Question: Hi I'm working in a MVC3 application and with Code First Migrations to manage my DB. Yesterday I just update my EF library to the 5.0 version. I used to ran in my Global.asax file, specifically in the method Application_Start(), so when the application starts the update-database command will run. It was something like this:
'''
var configuration = new Configuration();
var migrator = new DbMigrator(configuration);
migrator.Update();
'''
But since the update I keep getting this exception, at the Migrator.Update() line.

I don't have any column with that name. I can understand this error. I check the Entity Framework 5.0 details and I didn't get any clue. And by the way If I run the Update-Database with the power-shell command prompt I don't get any error, my db updates correctly. Thanxs.
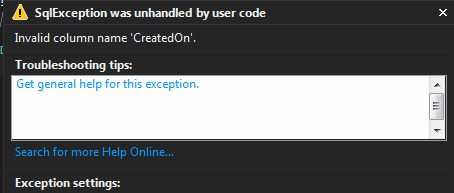
Answer: Looks like your site doesn't use EF 5 because 'CreatedOn' column was part of '__MigrationHistory' table (in system tables) in 4.3.1 but was removed in EF 5.